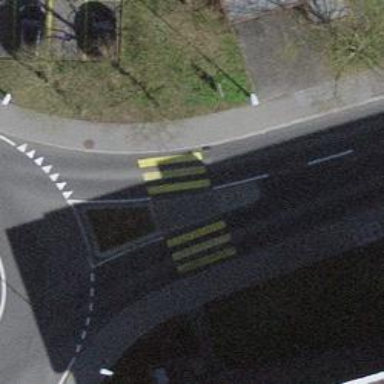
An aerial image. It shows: Kerb serving as barrier.